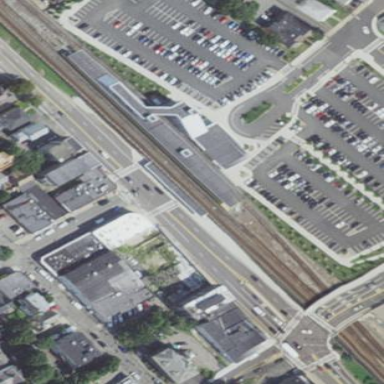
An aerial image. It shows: Train station building.